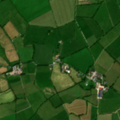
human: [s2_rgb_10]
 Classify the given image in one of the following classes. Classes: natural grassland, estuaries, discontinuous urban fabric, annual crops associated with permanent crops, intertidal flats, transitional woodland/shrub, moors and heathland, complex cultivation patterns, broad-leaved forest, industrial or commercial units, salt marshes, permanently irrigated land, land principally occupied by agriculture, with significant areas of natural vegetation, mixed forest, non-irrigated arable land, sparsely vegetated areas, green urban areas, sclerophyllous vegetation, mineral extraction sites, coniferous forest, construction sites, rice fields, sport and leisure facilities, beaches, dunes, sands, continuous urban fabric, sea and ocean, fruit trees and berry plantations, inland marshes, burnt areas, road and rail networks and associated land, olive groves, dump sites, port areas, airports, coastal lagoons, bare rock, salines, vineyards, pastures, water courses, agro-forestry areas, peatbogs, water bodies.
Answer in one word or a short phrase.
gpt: pastures